Aerial crown-view tile of a tropical tree (Barro Colorado Island, Panama), acquired 20250317:
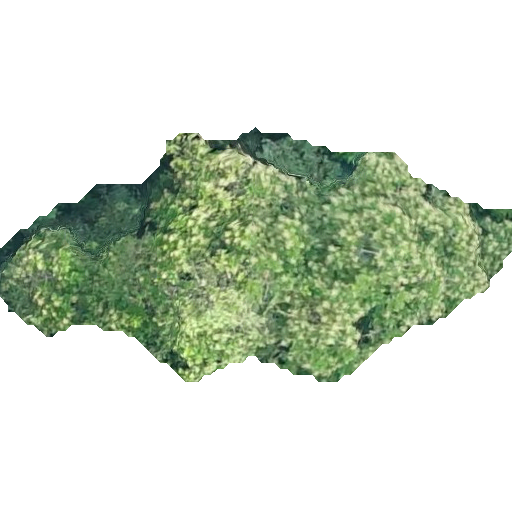
Species: Anacardium excelsum
GBIF accepted scientific name: Anacardium excelsum
Crown area: 127.965 m²